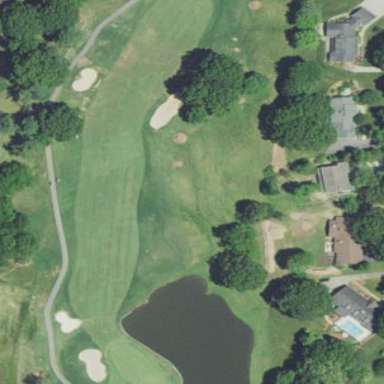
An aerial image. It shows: Golf fairway surrounded by grass.